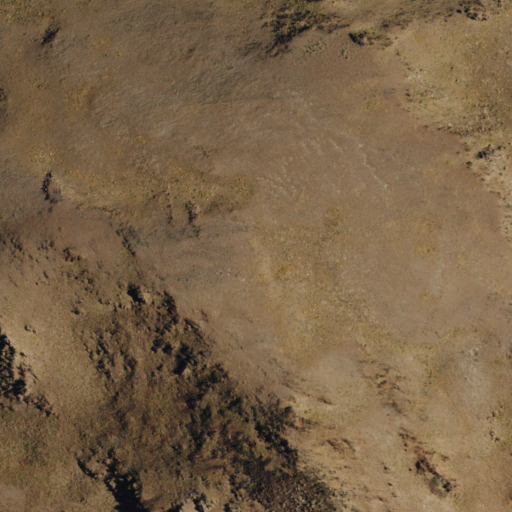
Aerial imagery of mountain in Nevada named Hart Mountain containing grassland and shrub